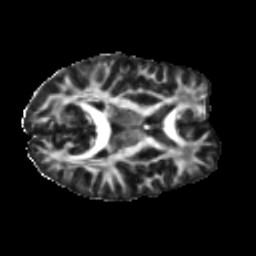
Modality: FA
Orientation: axial
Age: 37
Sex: male
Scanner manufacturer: ge
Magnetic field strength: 3 T
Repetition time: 7.8 s
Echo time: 0.0609 s